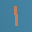
Label: 1